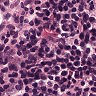
Metastatic tissue present: no